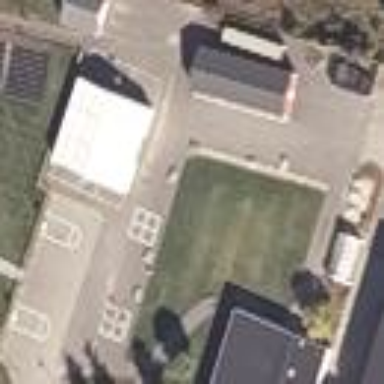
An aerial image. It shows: Asphalt schoolyard.